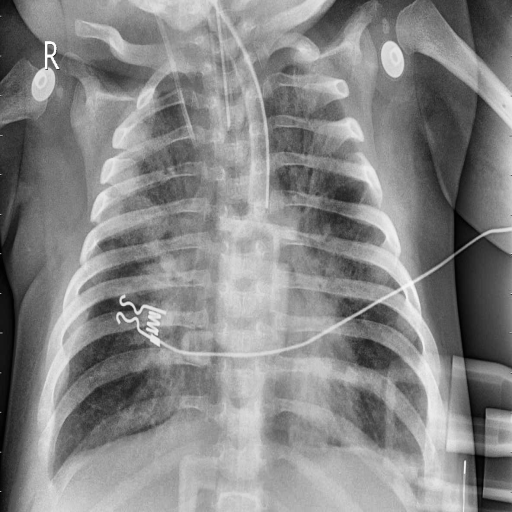
Finding: PNEUMONIA